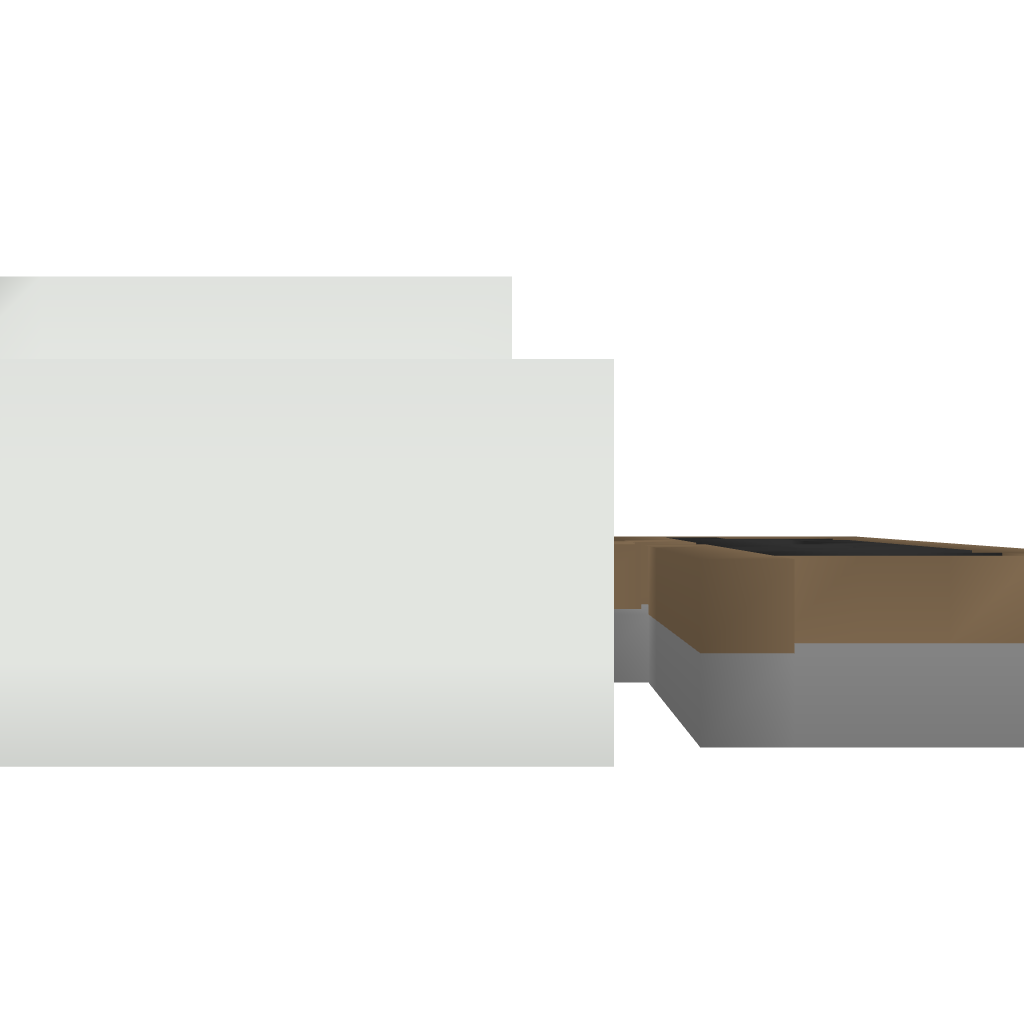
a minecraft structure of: A little small house